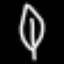
Label: leaf